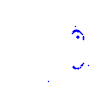
Particle: proton